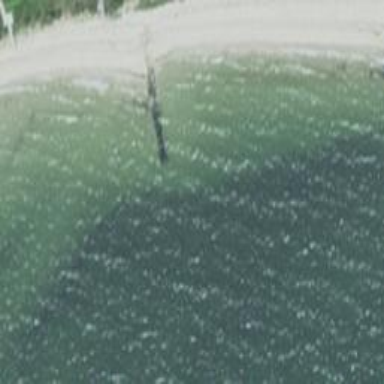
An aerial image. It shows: Breakwater structure.